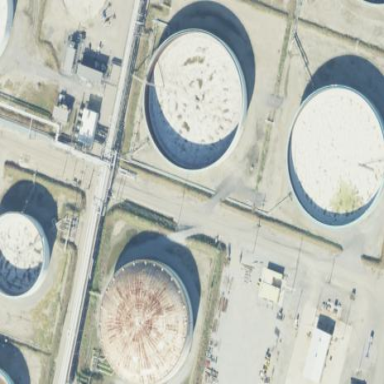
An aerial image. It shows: Storage tank which is man-made and housed in building.